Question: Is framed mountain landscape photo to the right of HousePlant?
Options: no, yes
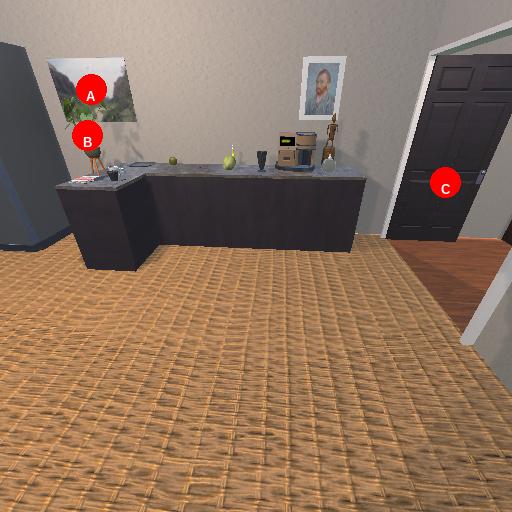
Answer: no